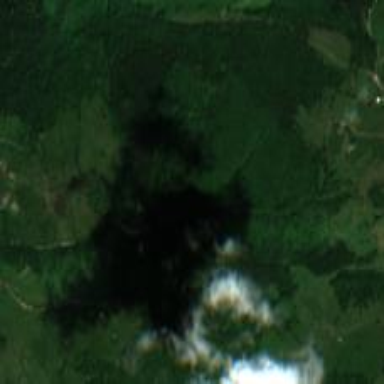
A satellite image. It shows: Coniferous forest area.